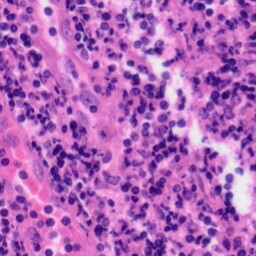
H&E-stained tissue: Tonsil